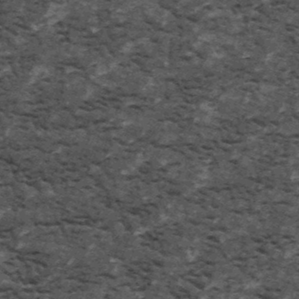
Label: frost